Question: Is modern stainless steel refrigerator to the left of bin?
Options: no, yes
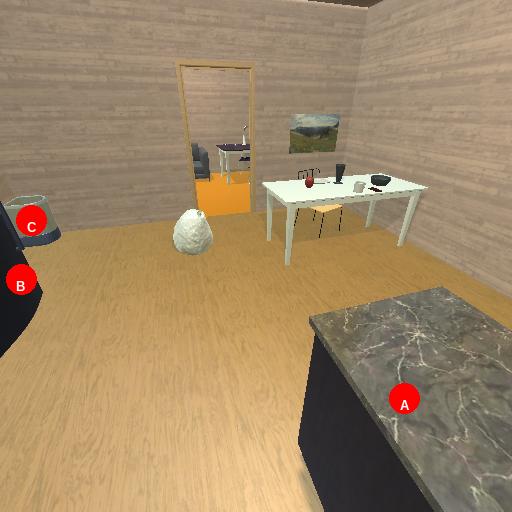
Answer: no